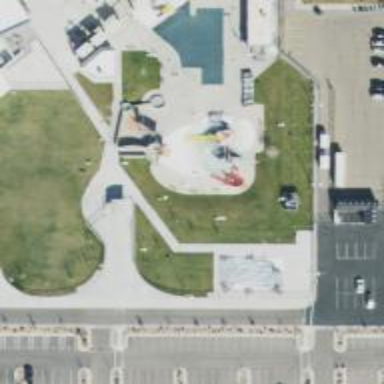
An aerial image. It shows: Water slide attraction.